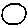
Label: circle